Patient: sex M, age 54
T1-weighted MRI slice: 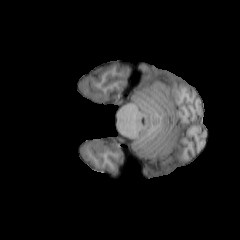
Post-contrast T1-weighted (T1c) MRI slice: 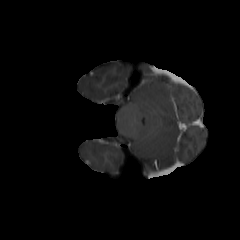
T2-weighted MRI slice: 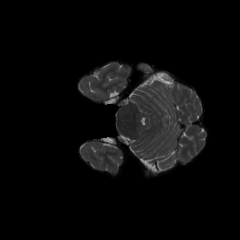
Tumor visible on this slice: no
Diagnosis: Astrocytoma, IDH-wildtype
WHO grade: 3